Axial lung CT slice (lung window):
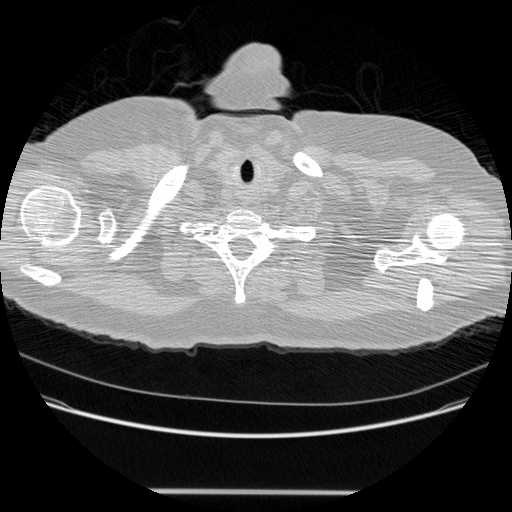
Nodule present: no